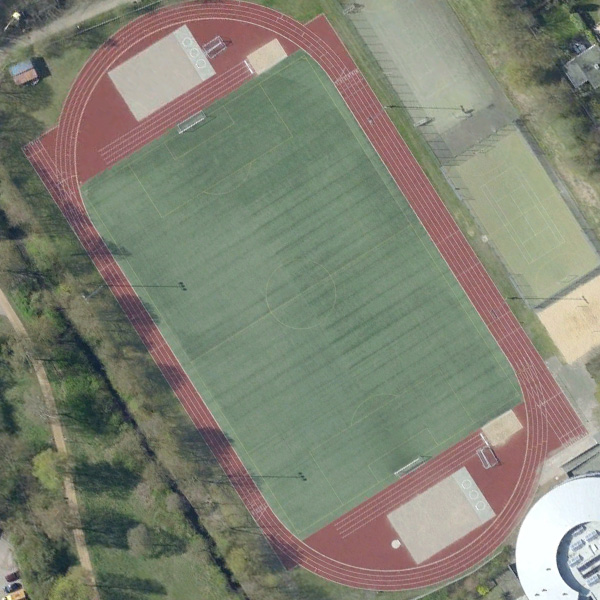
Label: Playground